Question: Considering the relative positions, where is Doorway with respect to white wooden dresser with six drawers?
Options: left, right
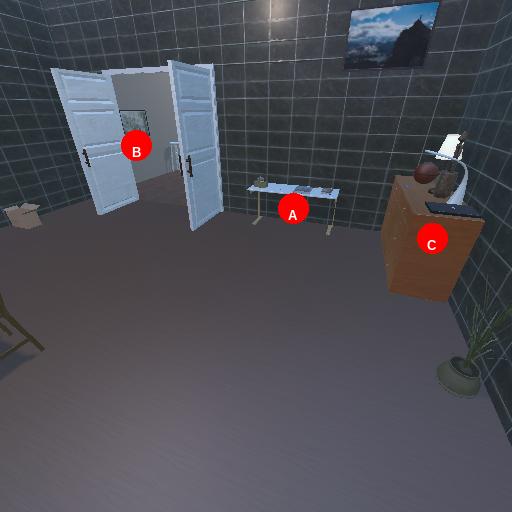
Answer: left